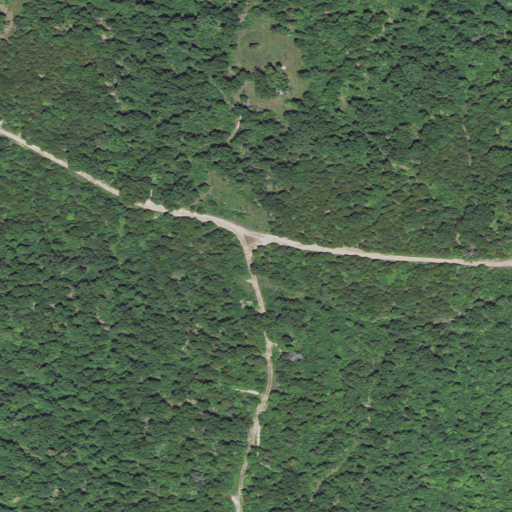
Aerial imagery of ridge(s) in Missouri named Mile Field containing deciduous forest, mixed forest, shrub, and evergreen forest